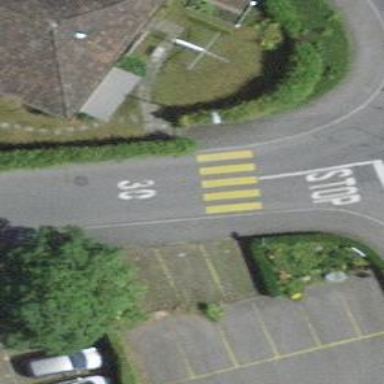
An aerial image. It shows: Kerb serving as barrier.